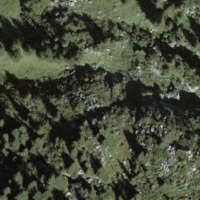
EUNIS habitat code: 26
Species observed at this site:
Pinguicula alpina